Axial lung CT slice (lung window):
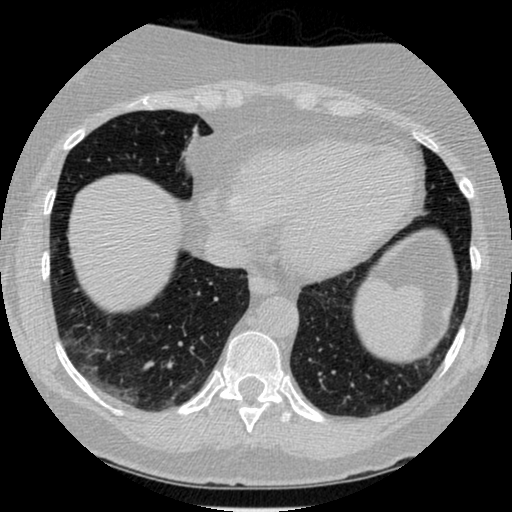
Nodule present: no